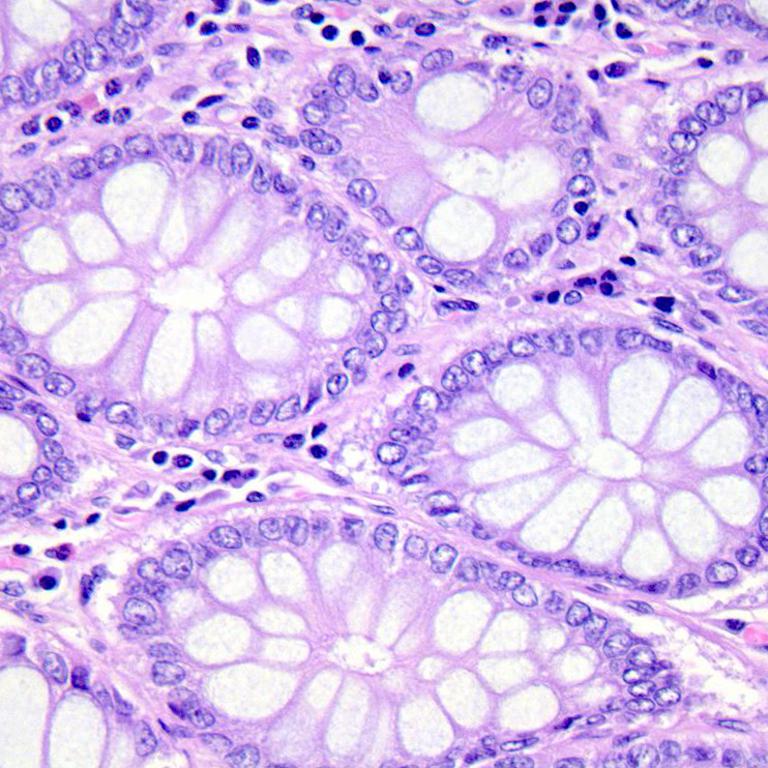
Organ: colon
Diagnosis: benign